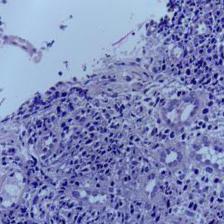
Diagnosis: OSCC